Question: My iOS app is not showing long attributed strings. I have a cell in a tableview which contains this textView. When the text is very long the tableview is unresponsive for a while but when it loads the text is not shown. All other cells are displayed fine. And the textView works fine with small text strings.
Here's the code:
'''
descriptionCell = [tableView dequeueReusableCellWithIdentifier:@"CellAdDetailDescription"];
descriptionCell.bodyTextView.delegate = self;
NSMutableAttributedString *str = [[NSMutableAttributedString alloc] initWithString:self.ad.body];
UIFont *cellFont;
cellFont = [UIFont fontWithName:@"HelveticaNeue" size:16.0];
NSDictionary *attributesDictionary;
NSMutableParagraphStyle *paragraphStyle = [[NSMutableParagraphStyle alloc] init];
paragraphStyle.lineSpacing = 10;
attributesDictionary = @{NSParagraphStyleAttributeName : paragraphStyle , NSFontAttributeName: cellFont};
[str addAttributes:attributesDictionary range:NSMakeRange(0, str.length)];
descriptionCell.bodyTextView.attributedText = str;
'''
I pasted the long string <URL>. I debugged and 'str' is being loaded fine containing the desired text.
Whats wrong here?
What is the max allowed string length in 'UITextView'?
very odd, when trying selection in the textView, the text is being shown in the magnifying glass. I posted a video <URL>.
Is it a bug in UITextView?
Here is the screenshot. The blank white at the bottom is the textView.

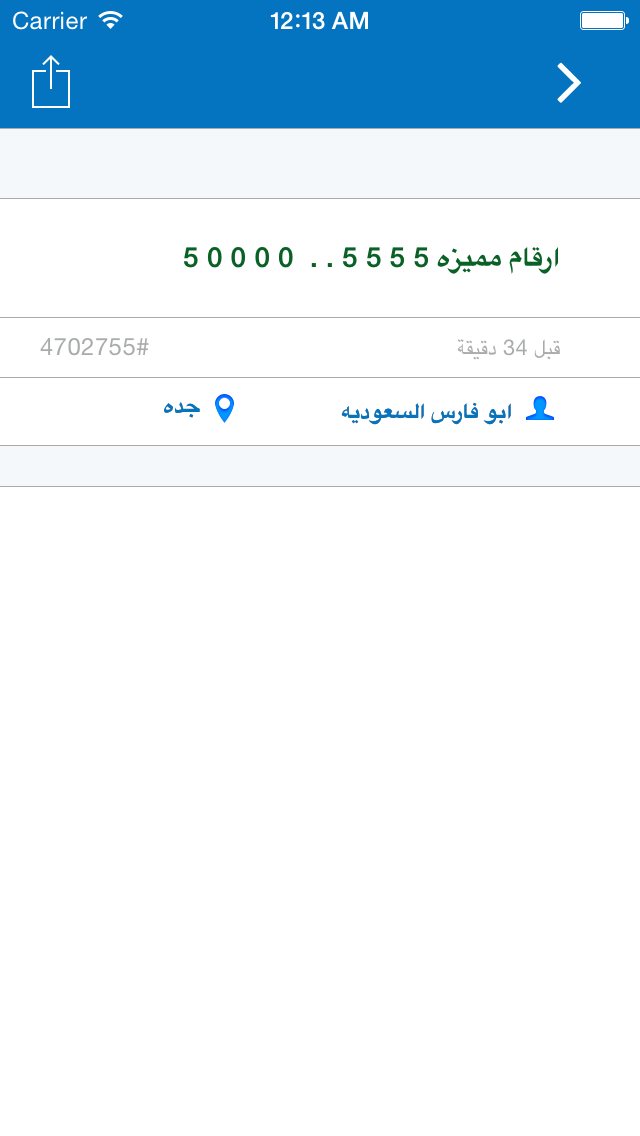
Answer: It could have something to do with the scrolling. If you are showing all the text (i.e. the text view is expanded to be as high as it needs to be, and so is the table view cell), the scrolling is done by the table view. If the text view is smaller, you have to scroll to see all the text - this might cause a conflict with the table view, which is also a scroll view.
It has been suggested that you disable the scrolling of the text view before adding the attributed text and reenable it afterwards. If you are showing the whole text in the table view, you can leave the text view scrolling disabled. In some cases, it will only work if scrolling is enabled. You should check this possibility as well.